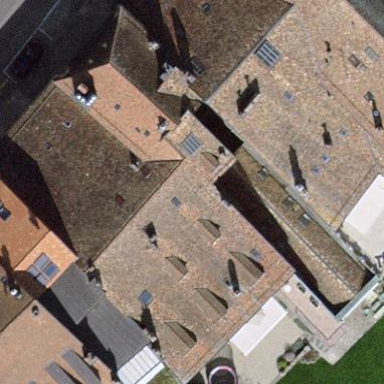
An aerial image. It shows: Gabled apartment building with roof tiles oriented across.